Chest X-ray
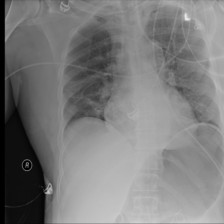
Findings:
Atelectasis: positive
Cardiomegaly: negative
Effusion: negative
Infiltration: negative
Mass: negative
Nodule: negative
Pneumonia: negative
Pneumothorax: negative
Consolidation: negative
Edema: negative
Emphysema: negative
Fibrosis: negative
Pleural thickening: negative
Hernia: negative